Field crop: tomato
Growth stage: 1
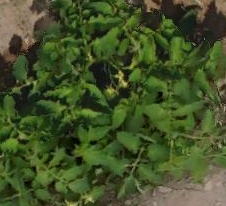
Species: tomato